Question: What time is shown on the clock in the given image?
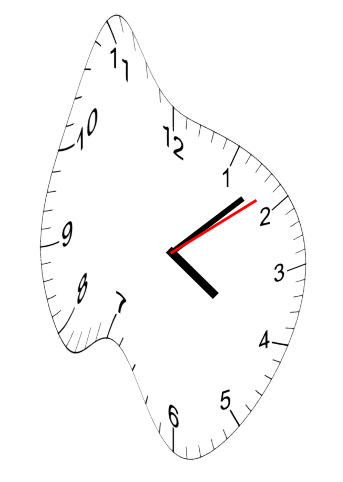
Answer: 04:08:09